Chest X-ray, AP view. Patient: 80 years old, sex F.
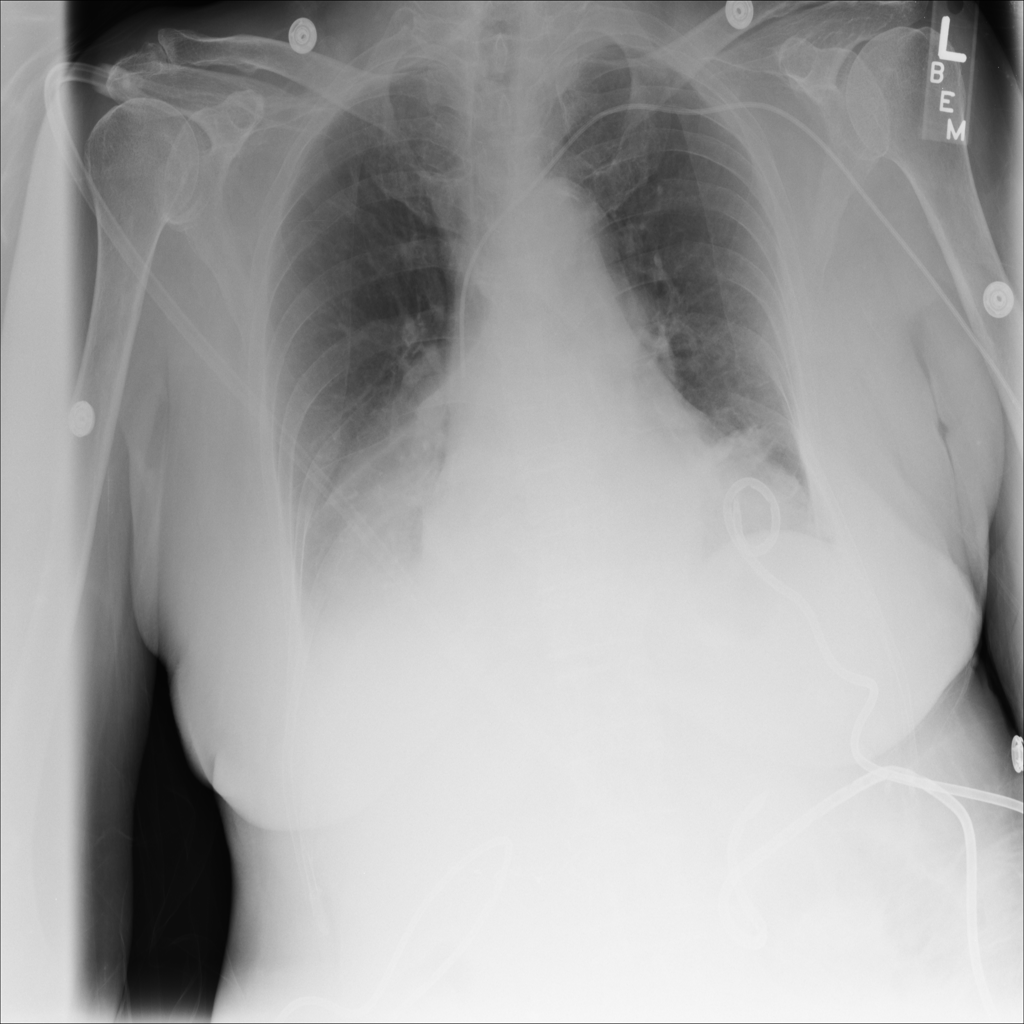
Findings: Effusion